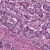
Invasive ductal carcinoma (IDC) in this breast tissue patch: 1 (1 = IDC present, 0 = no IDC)